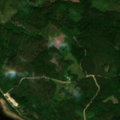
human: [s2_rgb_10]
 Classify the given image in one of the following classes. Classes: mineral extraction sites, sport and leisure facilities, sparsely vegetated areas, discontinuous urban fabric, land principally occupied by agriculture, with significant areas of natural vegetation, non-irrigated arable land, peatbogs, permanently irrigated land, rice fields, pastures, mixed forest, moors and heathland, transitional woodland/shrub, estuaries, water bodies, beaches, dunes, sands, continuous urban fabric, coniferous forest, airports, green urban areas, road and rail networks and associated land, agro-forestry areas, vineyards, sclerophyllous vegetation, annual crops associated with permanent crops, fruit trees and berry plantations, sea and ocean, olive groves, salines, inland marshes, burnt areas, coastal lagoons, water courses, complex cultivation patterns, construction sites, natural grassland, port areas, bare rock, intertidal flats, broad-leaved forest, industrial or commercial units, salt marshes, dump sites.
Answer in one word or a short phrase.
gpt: coniferous forest, mixed forest, transitional woodland/shrub, water bodies